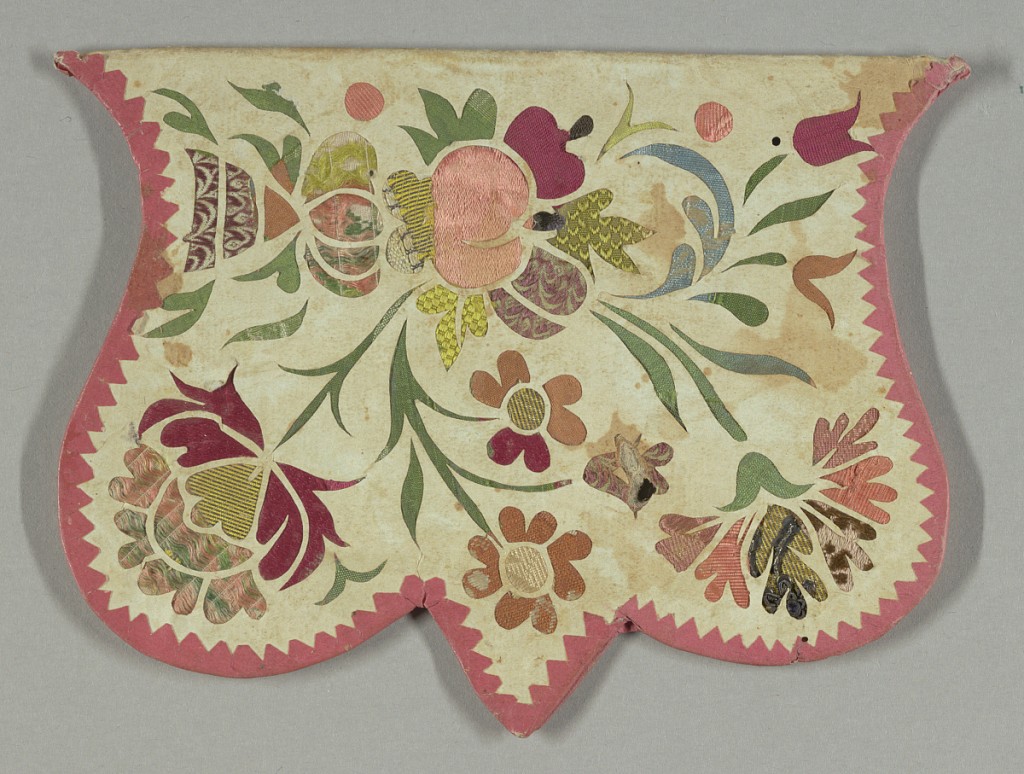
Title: Cover for card case
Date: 18th century
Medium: silk, paper, paillettes Technique:
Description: Cover is ornamented by bits of brocade showing three openings in paper, which has been cut in floral design. Edges of cover are shaped and bound with pink paper.